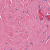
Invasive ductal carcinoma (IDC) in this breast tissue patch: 0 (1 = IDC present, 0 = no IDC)